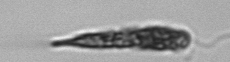
Label: Euglena